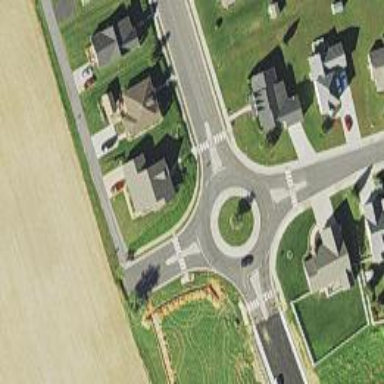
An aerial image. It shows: Turning loop on the road.